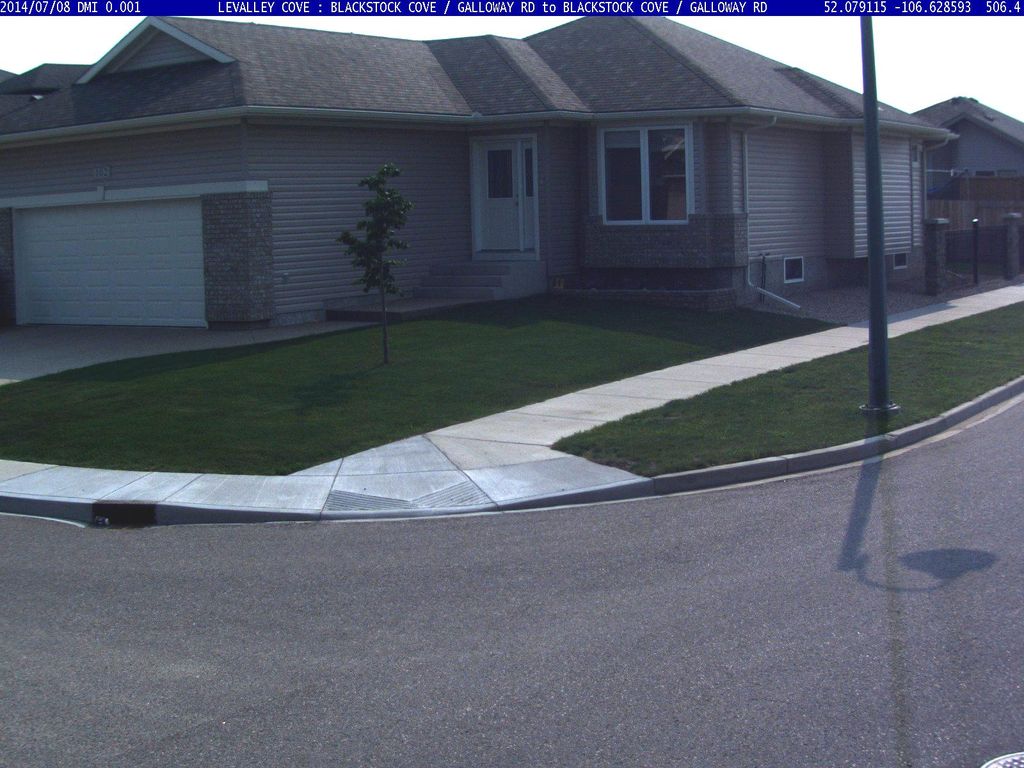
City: saskatoon